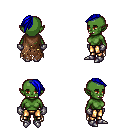
a pixel art fantasy rpg character, female body template, orc, green skin, brown tattered cape, gold greaves, blue long mohawk hairstyle, metal gloves, metal boots, four views (front, back, left, right), 2x2 character sprite sheet, small pixel art, hard edges, no anti-aliasing